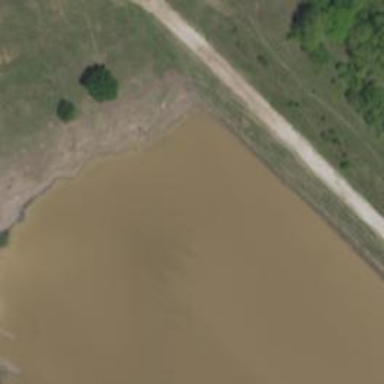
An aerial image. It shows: Dam across waterway.